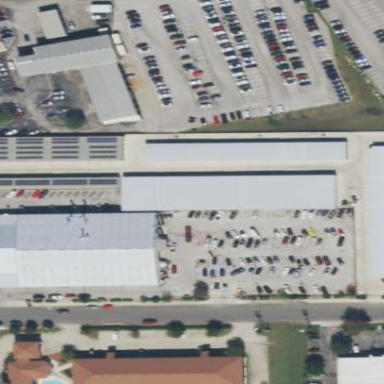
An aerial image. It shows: Storage rental shop.